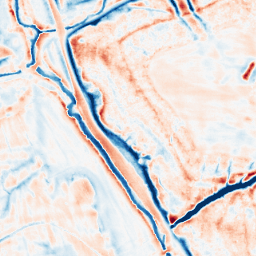
Category: edge_preserving
Decomposition family: bilateral
Decomposition parameters: d: 21
sigma_color: 25
sigma_space: 75
Upsampling method: sinc_blackman
Upsampling parameters: scale: 2
kernel_size: 4
Upsampling scale: 2